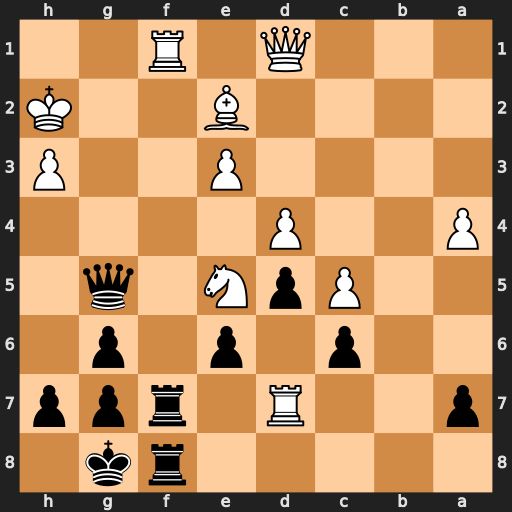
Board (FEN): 5rk1/p2R1rpp/2p1p1p1/2PpN1q1/P2P4/4P2P/4B2K/3Q1R2
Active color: b
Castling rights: -
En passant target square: -
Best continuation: Rf2+ Rxf2 Rxf2+ Kh1 Qg2#